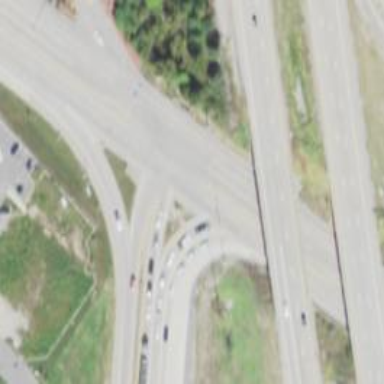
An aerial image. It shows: Trunk highway.